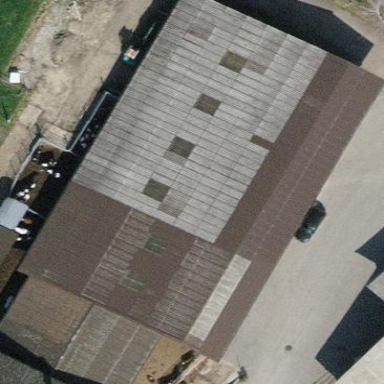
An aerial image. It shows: Flat-roofed building.